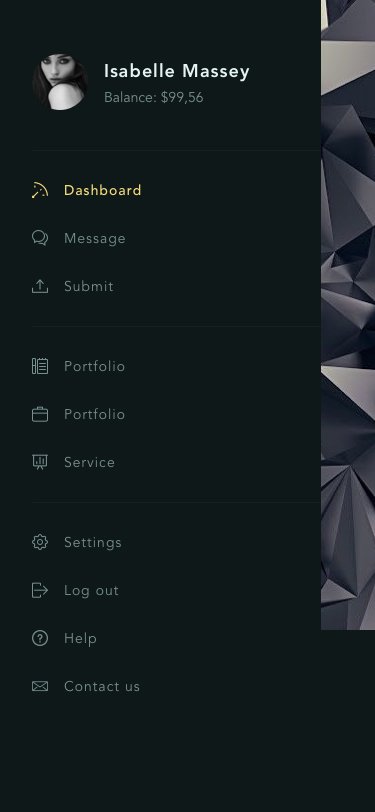
Text in this UI design:
Dashboard
Message
Submit
Portfolio
Portfolio
Service
Settings
Log out
Help
Contact us
Isabelle Massey
Balance: $99,56